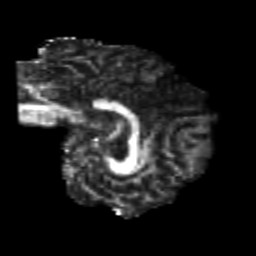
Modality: FA
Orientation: sagittal
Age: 20
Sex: female
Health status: healthy
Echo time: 0.074 s